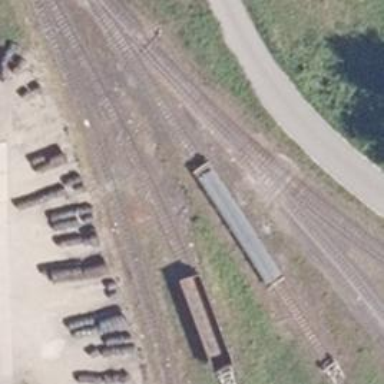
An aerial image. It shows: Rail spur service.